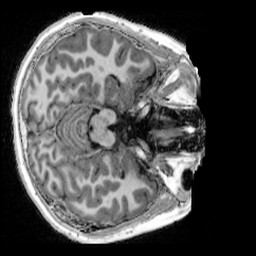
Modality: UNIT1_denoised
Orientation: axial
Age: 11
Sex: male
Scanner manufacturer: siemens
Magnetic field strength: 3 T
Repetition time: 4 s
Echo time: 0.00303 s